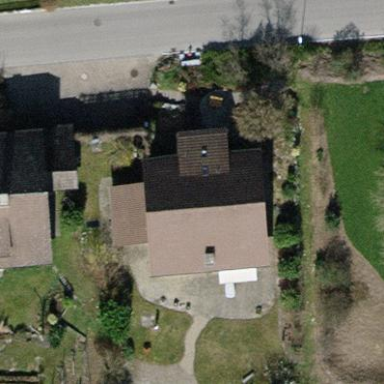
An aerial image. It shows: Detached building with gabled roof.